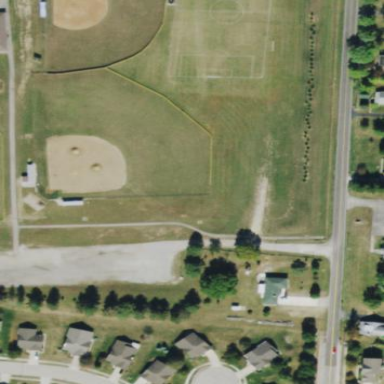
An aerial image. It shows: Baseball pitch for leisure and sports activities.